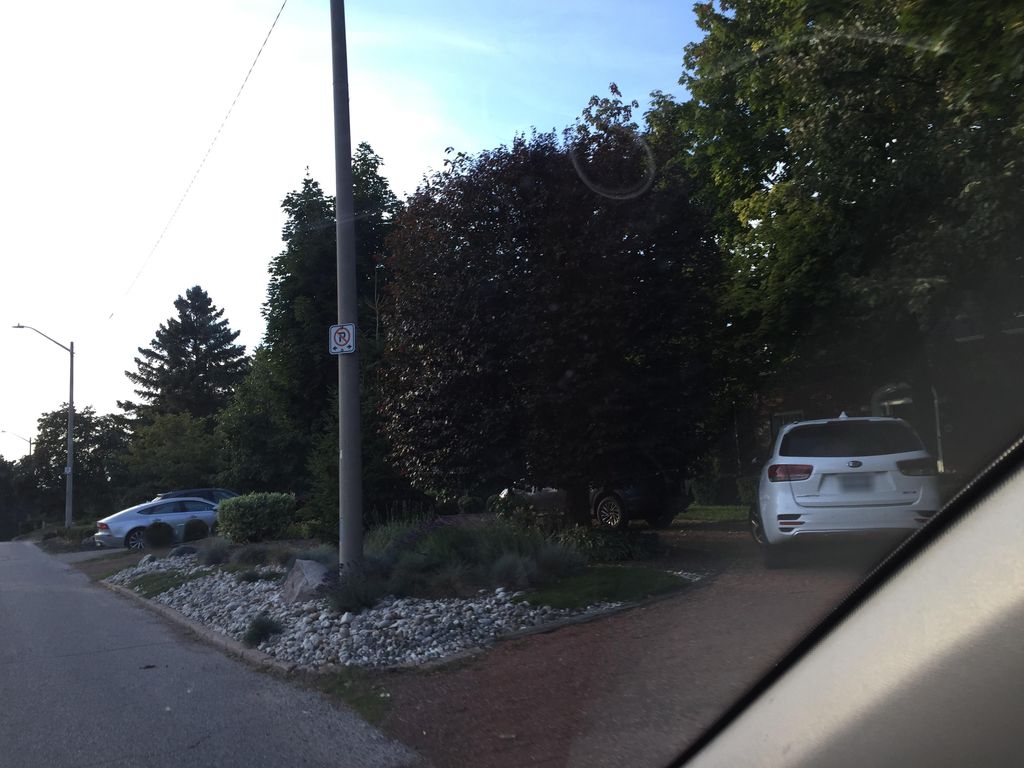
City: kitchener-waterloo